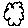
Label: cloud